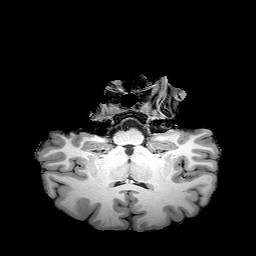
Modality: T1w
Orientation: sagittal
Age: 21
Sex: female
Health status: healthy